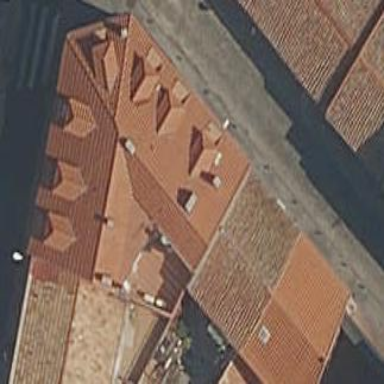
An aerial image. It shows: Residential building.